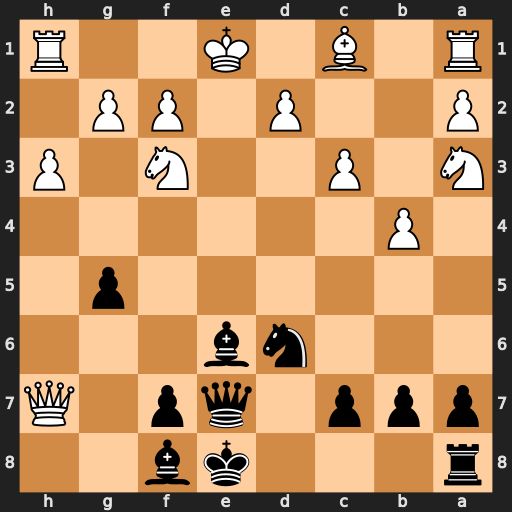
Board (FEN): r3kb2/ppp1qp1Q/3nb3/6p1/1P6/N1P2N1P/P2P1PP1/R1B1K2R
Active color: b
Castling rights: KQq
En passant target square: -
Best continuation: Bf5+ Kd1 Bxh7